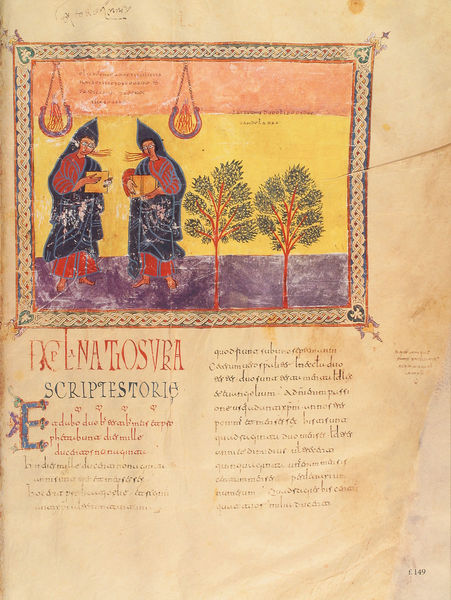
Titel: Beatus-Manuskript
Künstler: Magius
Institution: New York, Pierpont Morgan Library
Schlagwörter: baum, himmel, mann, bäume, gelb, ocker, männer, zeichnung, rot, ornament, rahmen, boden, gold, schrift, zwei, lila, flamme, buch, flammen, seite, text, pergament, mittelalter, doppelt, kapuze, doppel, latein, lateinisch, buchmalerei, zwillinge, kapuzen, übeschrift, script, sammelschrift